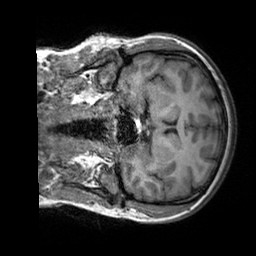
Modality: T1w
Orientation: coronal
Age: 31
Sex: female
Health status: healthy
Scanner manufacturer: siemens
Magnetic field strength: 3 T
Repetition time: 2.3 s
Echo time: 0.00303 s